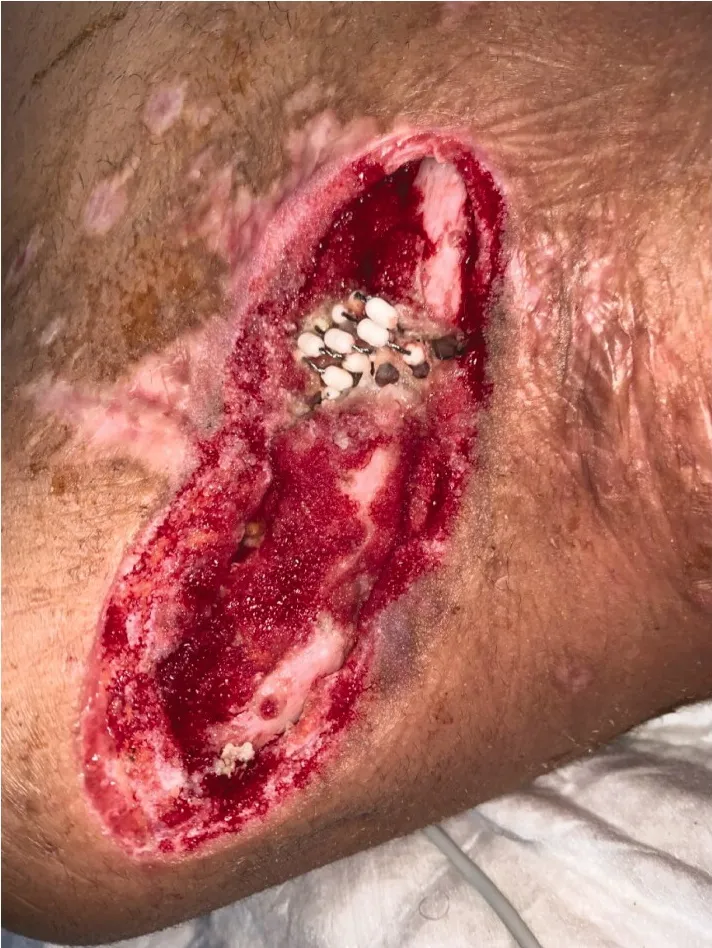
Soft tissue defect and clavicular non-union after repeated debridements and vacuum dressings. Bone defect was filled with antibiotic beads.
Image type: medical_photograph (other_medical_photograph)